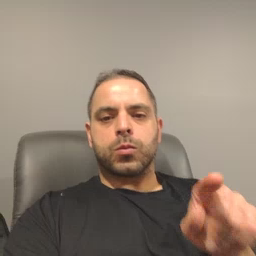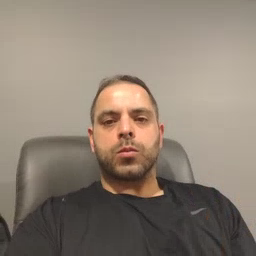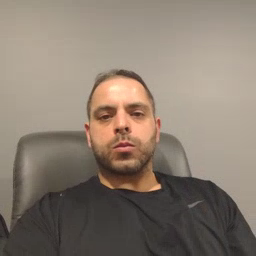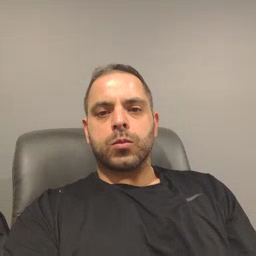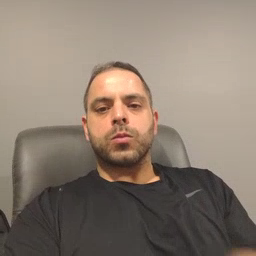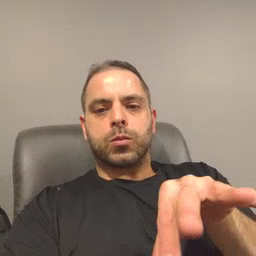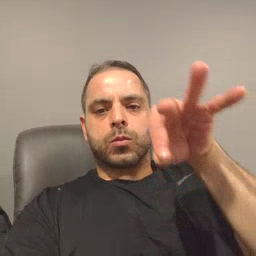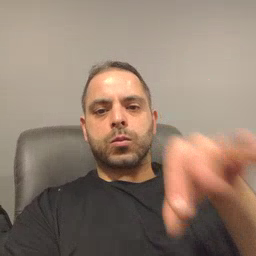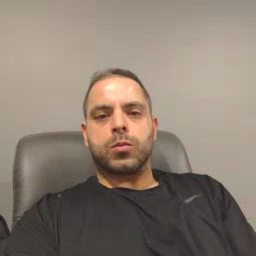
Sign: find